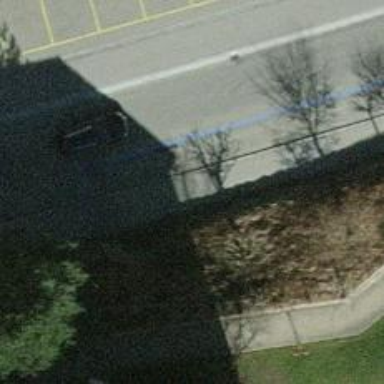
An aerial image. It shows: Asphalt sidewalk along the footway.